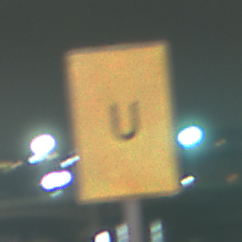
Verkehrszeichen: AnkuendigungOderFortsetzungUmleitungOhnePfeilsymbol
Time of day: Night
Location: Outdoor (Urban)
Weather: PartlyCloudy
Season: NotSpecified
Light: Artificial